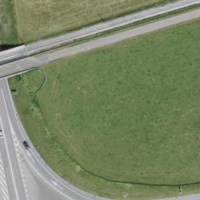
EUNIS habitat code: 57
Species observed at this site:
Silene acaulis